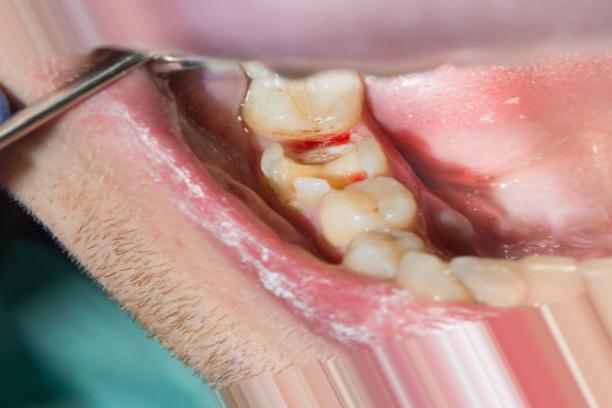
Condition: Caries